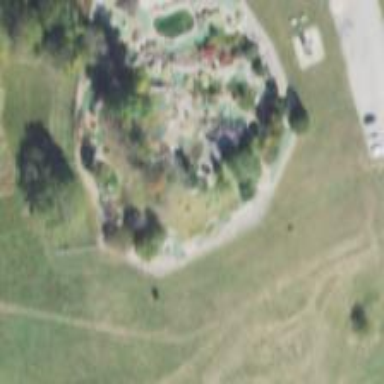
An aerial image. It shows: Miniature golf leisure land.